Question: I'm not sure why but in my 'linearlayout' 'android:layout_below=' Does Not Set 'TextViews' Below 'ImageButtons'.
I know I've overlooked something but I'm not sure exactly what that might be.

Any suggestions are appreciated.
'''
<?xml version="1.0" encoding="UTF-8"?>
<RelativeLayout xmlns:android="http://schemas.android.com/apk/res/android"
android:id="@+id/layout1"
android:layout_width="match_parent"
android:layout_height="match_parent" >
<LinearLayout
android:id="@+id/linearLayout1"
android:layout_width="match_parent"
android:layout_height="wrap_content"
android:layout_alignParentLeft="true"
android:layout_centerVertical="true"
android:weightSum="1" >
<View
android:id="@+id/view1"
android:layout_width="0dp"
android:layout_height="0dp"
android:layout_weight="0.3" />
<ImageButton
android:id="@+id/photos"
android:layout_width="wrap_content"
android:layout_height="wrap_content"
android:layout_weight="0.1"
android:src="@drawable/photos" />
<TextView
android:id="@+id/textView1"
android:layout_width="wrap_content"
android:layout_height="wrap_content"
android:layout_below="@+id/photos"
android:layout_marginTop="17dp"
android:text="Large Text"
android:textAppearance="?android:attr/textAppearanceLarge" />
<ImageButton
android:id="@+id/audio"
android:layout_width="wrap_content"
android:layout_height="wrap_content"
android:layout_weight="0.1"
android:src="@drawable/audio" />
<TextView
android:id="@+id/textView2"
android:layout_width="wrap_content"
android:layout_height="wrap_content"
android:layout_below="@+id/audio"
android:layout_marginTop="17dp"
android:text="Large Text"
android:textAppearance="?android:attr/textAppearanceLarge" />
<ImageButton
android:id="@+id/written"
android:layout_width="wrap_content"
android:layout_height="wrap_content"
android:layout_weight="0.1"
android:src="@drawable/written" />
<TextView
android:id="@+id/textView3"
android:layout_width="wrap_content"
android:layout_height="wrap_content"
android:layout_below="@+id/written"
android:layout_marginTop="17dp"
android:text="Large Text"
android:textAppearance="?android:attr/textAppearanceLarge" />
<ImageButton
android:id="@+id/video"
android:layout_width="wrap_content"
android:layout_height="wrap_content"
android:layout_weight="0.1"
android:src="@drawable/video" />
<TextView
android:id="@+id/textView4"
android:layout_width="wrap_content"
android:layout_height="wrap_content"
android:layout_below="@+id/video"
android:layout_marginTop="17dp"
android:text="Large Text"
android:textAppearance="?android:attr/textAppearanceLarge" />
<View
android:id="@+id/view1"
android:layout_width="0dp"
android:layout_height="0dp"
android:layout_weight="0.3" />
</LinearLayout>
<ImageView
android:id="@+id/imageView1"
android:layout_width="800dp"
android:layout_height="100dp"
android:layout_alignParentTop="true"
android:layout_centerHorizontal="true"
android:layout_marginTop="48dp"
android:src="@drawable/icon_e" />
</RelativeLayout>
'''
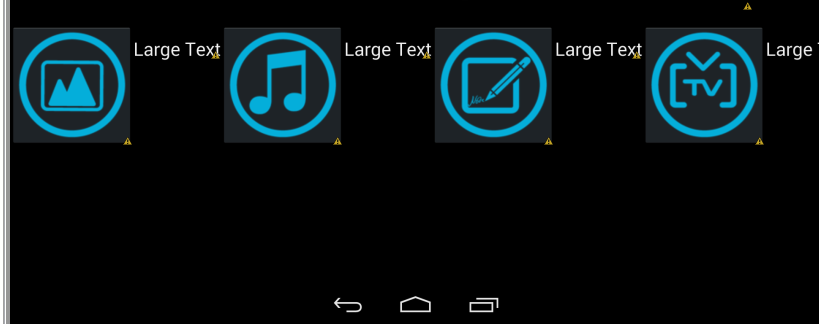
Answer: Try this..
'android:layout_below' is only for 'RelativeLayout' not for 'LinearLayout'
'''
<?xml version="1.0" encoding="UTF-8"?>
<RelativeLayout xmlns:android="http://schemas.android.com/apk/res/android"
android:id="@+id/layout1"
android:layout_width="match_parent"
android:layout_height="match_parent" >
<LinearLayout
android:id="@+id/linearLayout1"
android:layout_width="match_parent"
android:layout_height="wrap_content"
android:layout_alignParentLeft="true"
android:layout_centerVertical="true" >
<LinearLayout
android:layout_width="0dp"
android:layout_height="wrap_content"
android:layout_gravity="center"
android:layout_weight="1"
android:gravity="center"
android:orientation="vertical" >
<ImageButton
android:id="@+id/photos"
android:layout_width="wrap_content"
android:layout_height="wrap_content"
android:layout_gravity="center"
android:gravity="center"
android:src="@drawable/photos" />
<TextView
android:id="@+id/textView1"
android:layout_width="wrap_content"
android:layout_height="wrap_content"
android:layout_gravity="center"
android:layout_marginTop="17dp"
android:gravity="center"
android:text="Large Text"
android:textAppearance="?android:attr/textAppearanceLarge" />
</LinearLayout>
<LinearLayout
android:layout_width="0dp"
android:layout_height="wrap_content"
android:layout_gravity="center"
android:layout_weight="1"
android:gravity="center"
android:orientation="vertical" >
<ImageButton
android:id="@+id/audio"
android:layout_width="wrap_content"
android:layout_height="wrap_content"
android:layout_gravity="center"
android:gravity="center"
android:src="@drawable/audio" />
<TextView
android:id="@+id/textView2"
android:layout_width="wrap_content"
android:layout_height="wrap_content"
android:layout_gravity="center"
android:layout_marginTop="17dp"
android:gravity="center"
android:text="Large Text"
android:textAppearance="?android:attr/textAppearanceLarge" />
</LinearLayout>
<LinearLayout
android:layout_width="0dp"
android:layout_height="wrap_content"
android:layout_gravity="center"
android:layout_weight="1"
android:gravity="center"
android:orientation="vertical" >
<ImageButton
android:id="@+id/written"
android:layout_width="wrap_content"
android:layout_height="wrap_content"
android:layout_gravity="center"
android:gravity="center"
android:src="@drawable/written" />
<TextView
android:id="@+id/textView3"
android:layout_width="wrap_content"
android:layout_height="wrap_content"
android:layout_gravity="center"
android:layout_marginTop="17dp"
android:gravity="center"
android:text="Large Text"
android:textAppearance="?android:attr/textAppearanceLarge" />
</LinearLayout>
<LinearLayout
android:layout_width="0dp"
android:layout_height="wrap_content"
android:layout_gravity="center"
android:layout_weight="1"
android:gravity="center"
android:orientation="vertical" >
<ImageButton
android:id="@+id/video"
android:layout_width="wrap_content"
android:layout_height="wrap_content"
android:layout_gravity="center"
android:gravity="center"
android:src="@drawable/video" />
<TextView
android:id="@+id/textView4"
android:layout_width="wrap_content"
android:layout_height="wrap_content"
android:layout_gravity="center"
android:layout_marginTop="17dp"
android:gravity="center"
android:text="Large Text"
android:textAppearance="?android:attr/textAppearanceLarge" />
</LinearLayout>
</LinearLayout>
<ImageView
android:id="@+id/imageView1"
android:layout_width="800dp"
android:layout_height="100dp"
android:layout_alignParentTop="true"
android:layout_centerHorizontal="true"
android:layout_marginTop="48dp"
android:src="@drawable/icon_e" />
</RelativeLayout>
'''